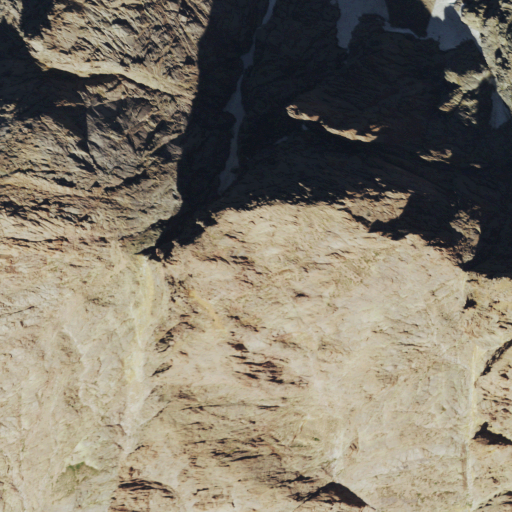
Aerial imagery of mountain in Colorado named Needle Mountains Peak Fifteen containing only barren land